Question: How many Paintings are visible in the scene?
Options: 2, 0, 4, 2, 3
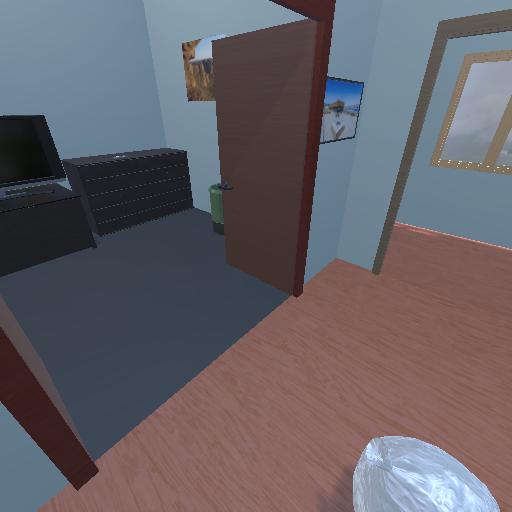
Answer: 2